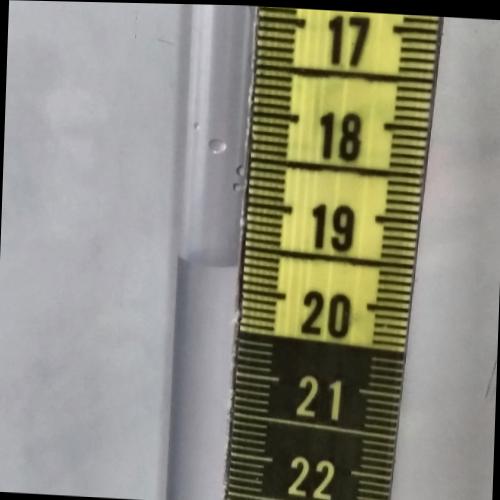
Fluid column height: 19.7 cm